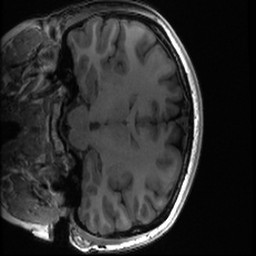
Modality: T1w
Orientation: coronal
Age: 18
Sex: female